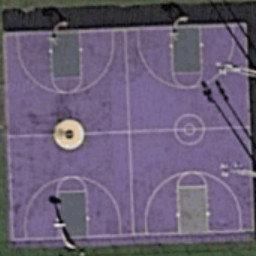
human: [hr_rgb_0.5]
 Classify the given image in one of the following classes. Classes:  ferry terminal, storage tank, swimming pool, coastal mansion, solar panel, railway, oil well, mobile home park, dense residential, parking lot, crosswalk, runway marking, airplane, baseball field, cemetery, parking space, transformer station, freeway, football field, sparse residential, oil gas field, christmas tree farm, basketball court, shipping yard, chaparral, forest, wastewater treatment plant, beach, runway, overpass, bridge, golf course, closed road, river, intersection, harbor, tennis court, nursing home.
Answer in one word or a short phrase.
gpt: basketball court